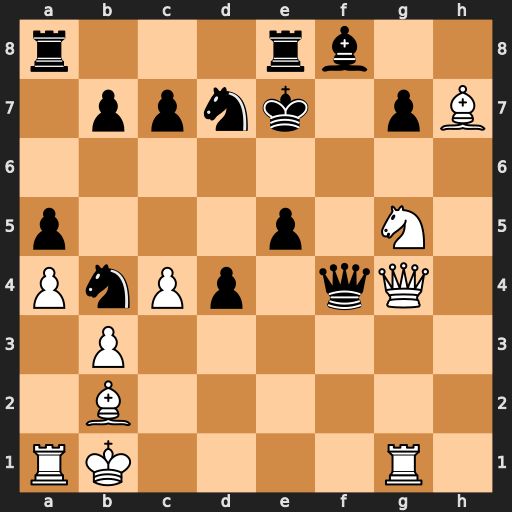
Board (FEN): r3rb2/1ppnk1pB/8/p3p1N1/PnPp1qQ1/1P6/1B6/RK4R1
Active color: w
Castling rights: -
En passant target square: -
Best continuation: Qe6+ Kd8 Nf7+ Qxf7 Qxf7